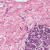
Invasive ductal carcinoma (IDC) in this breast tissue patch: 0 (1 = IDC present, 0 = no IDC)